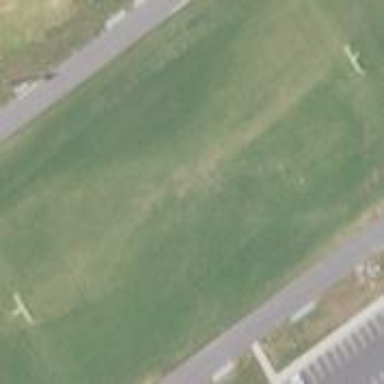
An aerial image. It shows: Pitch designated for soccer and American football.